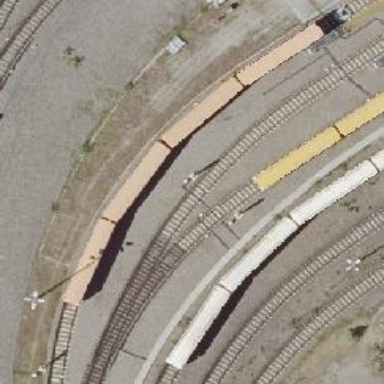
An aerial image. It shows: Yard area used for services next to electrified rail track with overhead electrification.